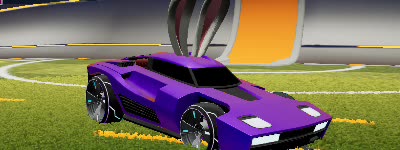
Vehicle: breakout